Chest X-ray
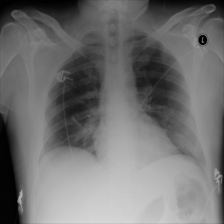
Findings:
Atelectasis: positive
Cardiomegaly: negative
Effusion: negative
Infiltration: negative
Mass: negative
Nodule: negative
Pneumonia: negative
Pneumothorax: negative
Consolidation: negative
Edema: negative
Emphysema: negative
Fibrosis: negative
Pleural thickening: negative
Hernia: negative